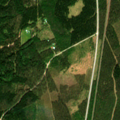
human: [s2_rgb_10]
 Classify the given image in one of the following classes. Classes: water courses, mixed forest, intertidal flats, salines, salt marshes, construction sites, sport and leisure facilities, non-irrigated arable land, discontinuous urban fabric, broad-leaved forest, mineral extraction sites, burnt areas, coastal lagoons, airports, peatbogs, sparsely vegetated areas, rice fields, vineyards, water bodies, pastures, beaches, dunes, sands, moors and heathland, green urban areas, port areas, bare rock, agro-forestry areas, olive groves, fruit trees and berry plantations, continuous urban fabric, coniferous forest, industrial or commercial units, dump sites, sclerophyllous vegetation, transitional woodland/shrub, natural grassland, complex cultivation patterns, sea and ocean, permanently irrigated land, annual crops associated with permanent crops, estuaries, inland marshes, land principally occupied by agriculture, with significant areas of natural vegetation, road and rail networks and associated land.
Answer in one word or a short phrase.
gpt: coniferous forest, mixed forest, transitional woodland/shrub